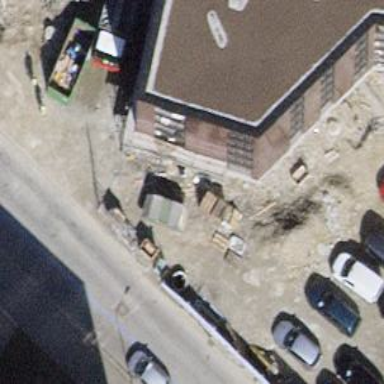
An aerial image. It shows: Bollard barrier.